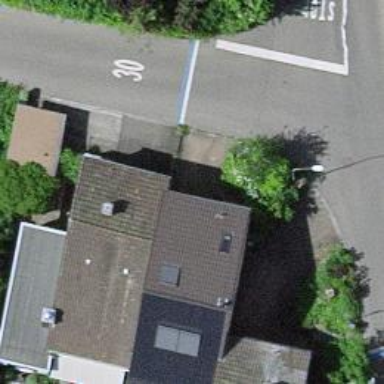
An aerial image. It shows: Terrace building.